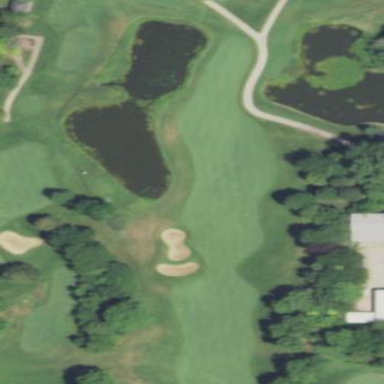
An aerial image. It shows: Picturesque scene of golf course with lateral water hazard.